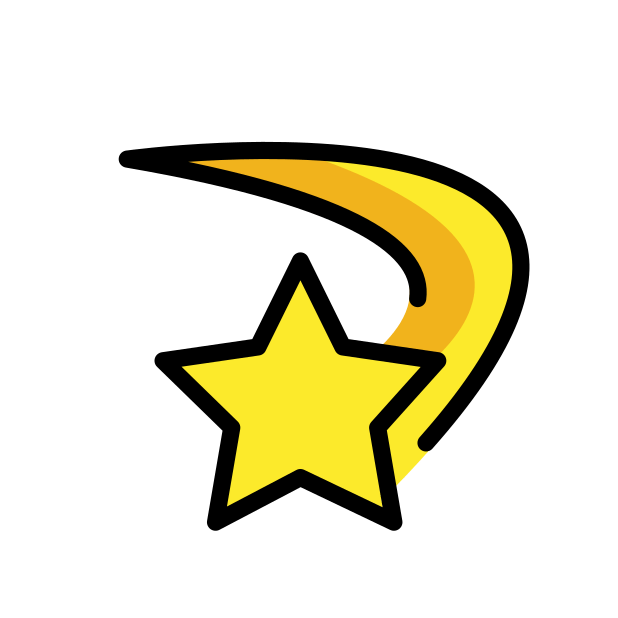
Emoji: 💫
Name: dizzy symbol
Unicode: 0x1f4ab